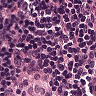
Metastatic tissue present: no